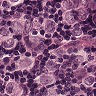
Metastatic tissue present: yes